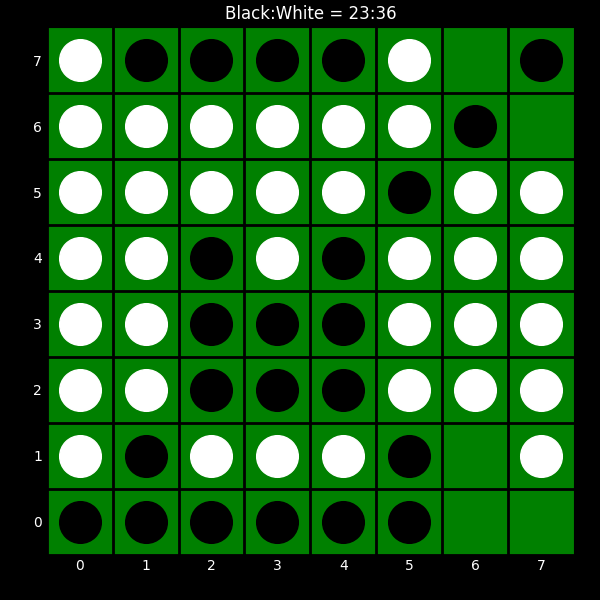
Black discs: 23
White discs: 36